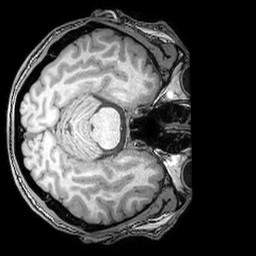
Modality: T1w
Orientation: axial
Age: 47
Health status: ill
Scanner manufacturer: philips
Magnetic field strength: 3 T
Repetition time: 0.007 s
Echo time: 0.003501 s